Platform: macOS
Application: Arc Browser
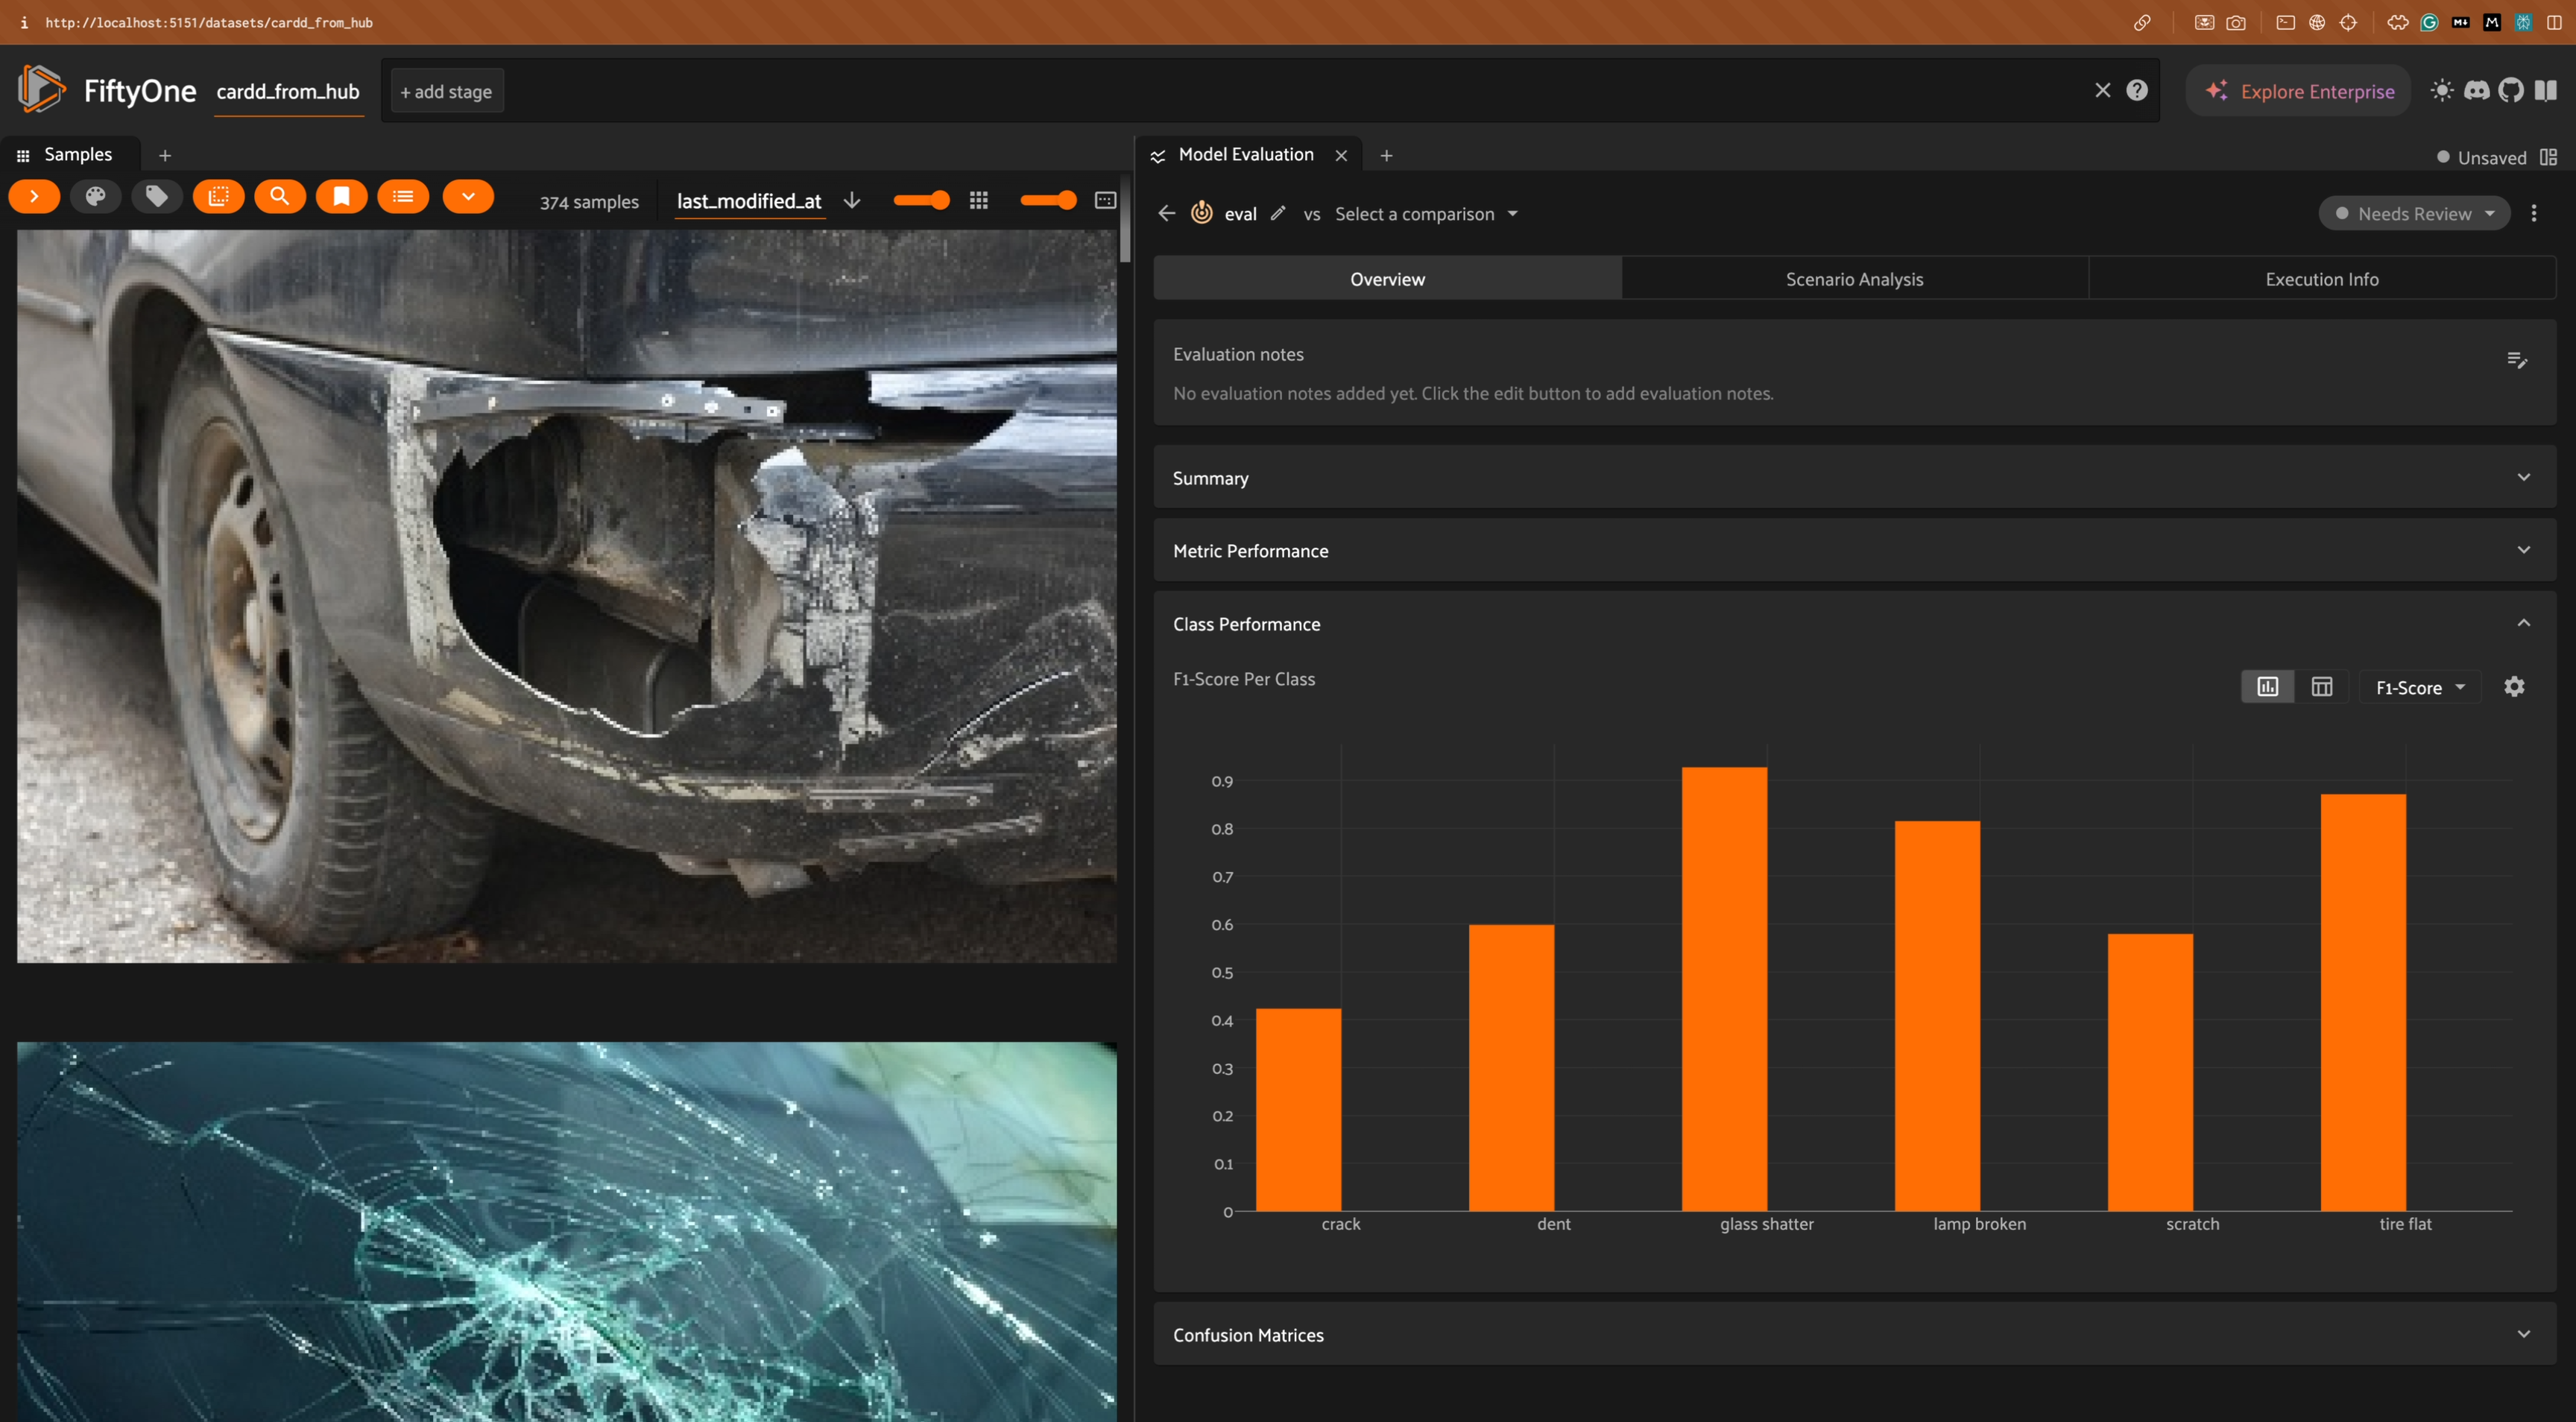
task_description: Open the model performance metric menu in the per class model performance card
action_type: click
element_info: Menu Item
steps_since_start: 1